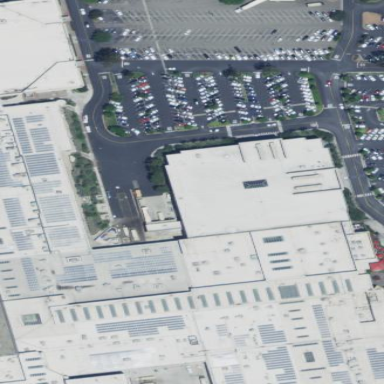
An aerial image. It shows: Department store building.